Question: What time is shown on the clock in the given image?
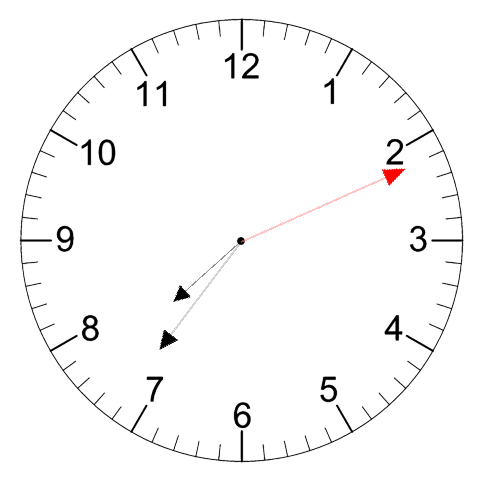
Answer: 07:36:11